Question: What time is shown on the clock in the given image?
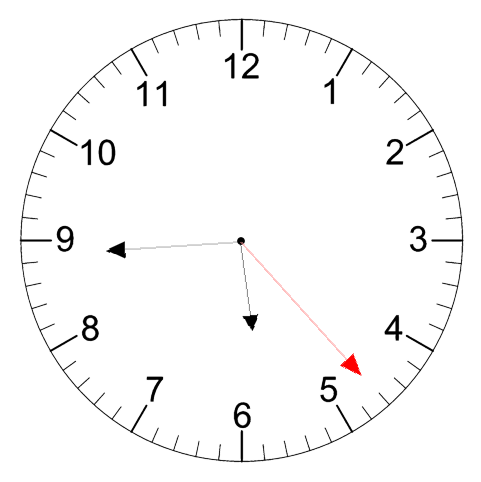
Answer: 05:44:23